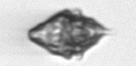
Label: Kryptoperidinium_triquetrum